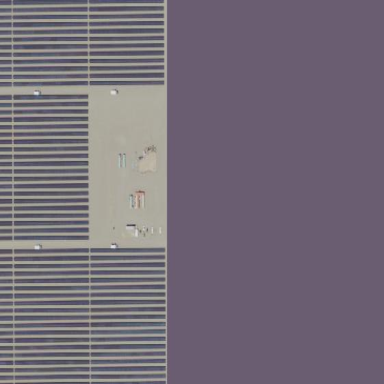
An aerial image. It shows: Solar power generator utilizing photovoltaic technology with solar photovoltaic panels.